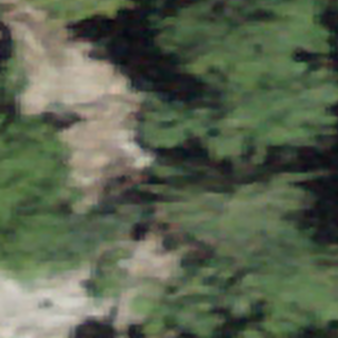
Label: other